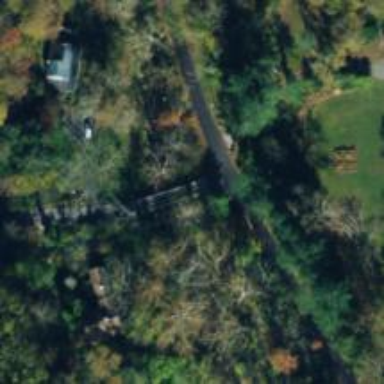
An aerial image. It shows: Residential road with truss bridge.